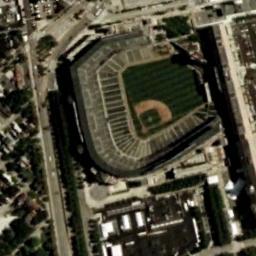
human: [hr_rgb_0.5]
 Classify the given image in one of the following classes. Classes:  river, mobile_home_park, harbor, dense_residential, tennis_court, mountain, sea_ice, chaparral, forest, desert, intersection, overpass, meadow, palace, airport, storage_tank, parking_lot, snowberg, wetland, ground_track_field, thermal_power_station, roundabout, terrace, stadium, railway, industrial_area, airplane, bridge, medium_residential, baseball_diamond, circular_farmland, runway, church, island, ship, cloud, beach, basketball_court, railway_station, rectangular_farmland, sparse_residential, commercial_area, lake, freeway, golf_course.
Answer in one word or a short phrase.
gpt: stadium